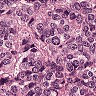
Metastatic tissue present: yes